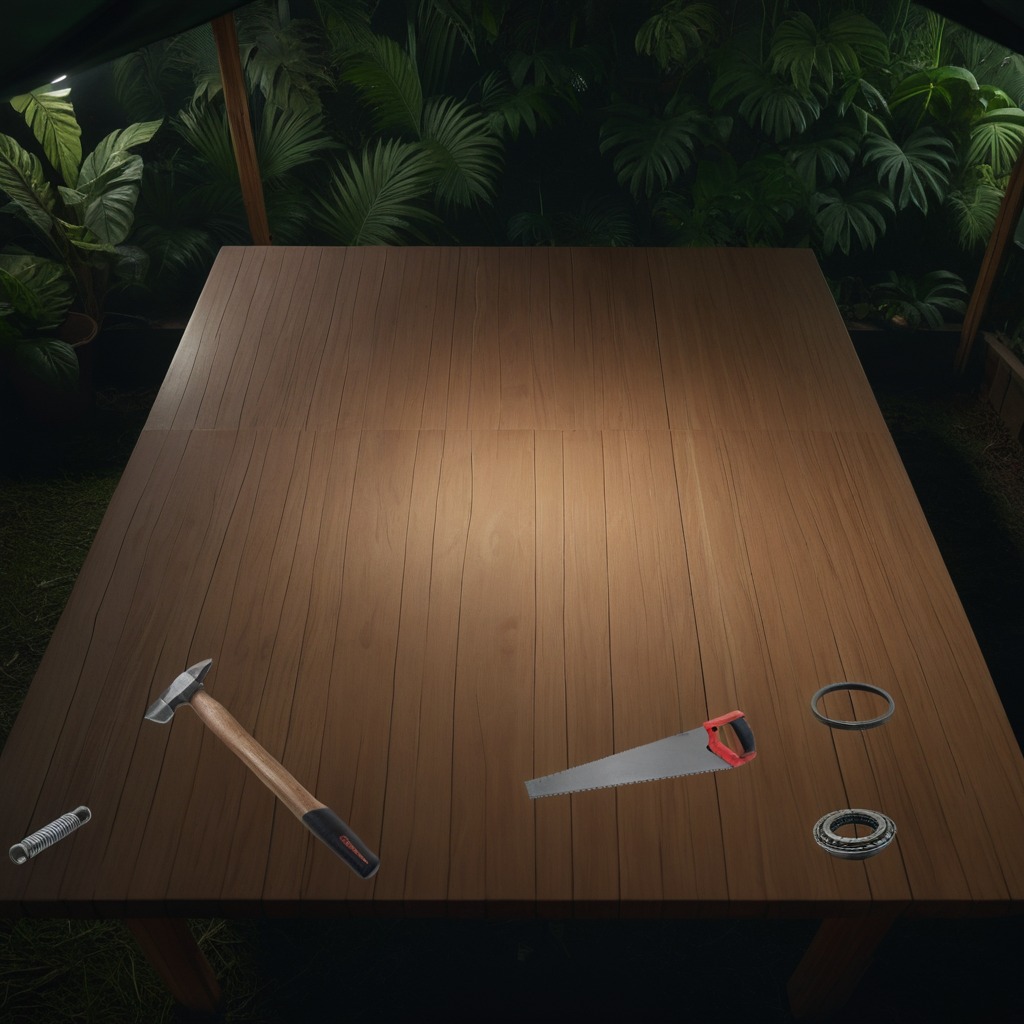
A rubber Oring, a metal ball bearing, a hammer, a coiled metal spring, and a handheld metal saw are lying on a wooden table inside a jungle field workshop tent at night.